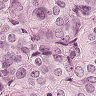
Metastatic tissue present: yes